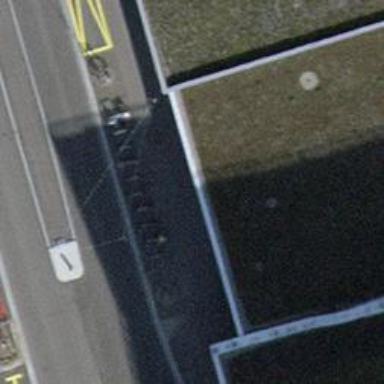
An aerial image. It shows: Bicycle parking area with stands available.